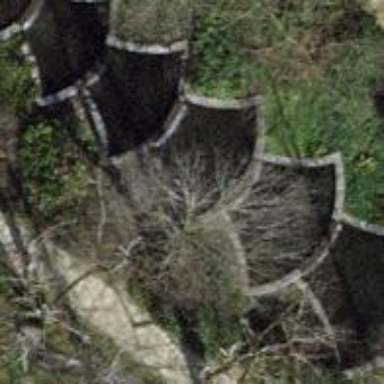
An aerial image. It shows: Retaining wall.